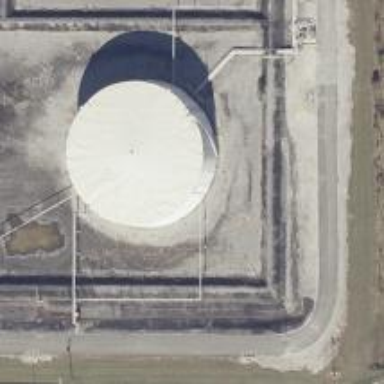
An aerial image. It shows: Storage tank that is man-made.